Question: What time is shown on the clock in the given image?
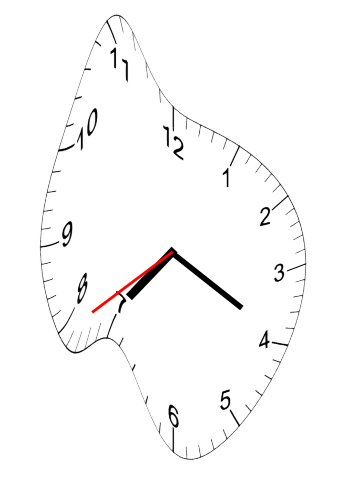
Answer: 07:19:39